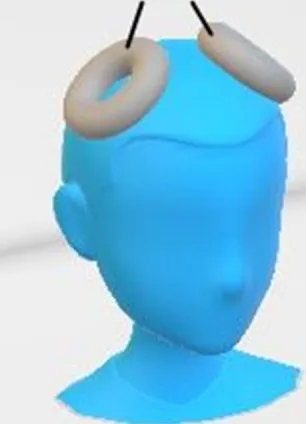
The placement of the twin coils.
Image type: radiology (x_ray)